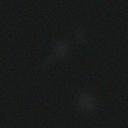
Screen state: off